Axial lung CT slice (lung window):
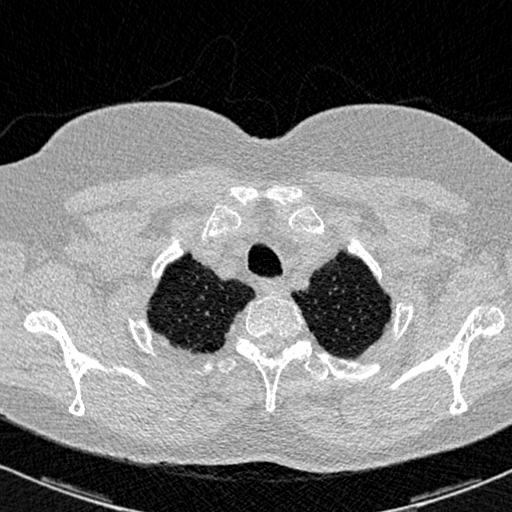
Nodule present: no